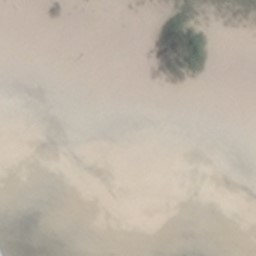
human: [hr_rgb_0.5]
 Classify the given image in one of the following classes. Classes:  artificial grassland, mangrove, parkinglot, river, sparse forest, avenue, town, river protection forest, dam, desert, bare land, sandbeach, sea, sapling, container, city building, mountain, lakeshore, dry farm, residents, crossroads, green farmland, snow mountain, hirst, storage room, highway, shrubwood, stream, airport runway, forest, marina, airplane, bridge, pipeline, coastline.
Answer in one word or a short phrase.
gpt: sandbeach